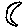
Label: moon